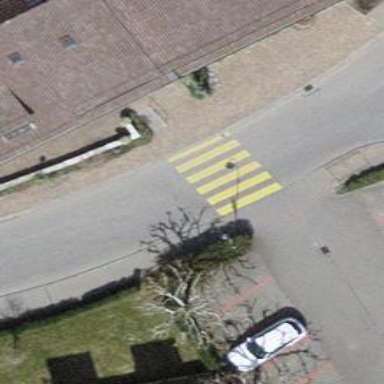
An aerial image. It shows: Zebra crossing on the road.